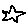
Label: star